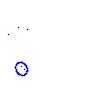
Particle: kaon